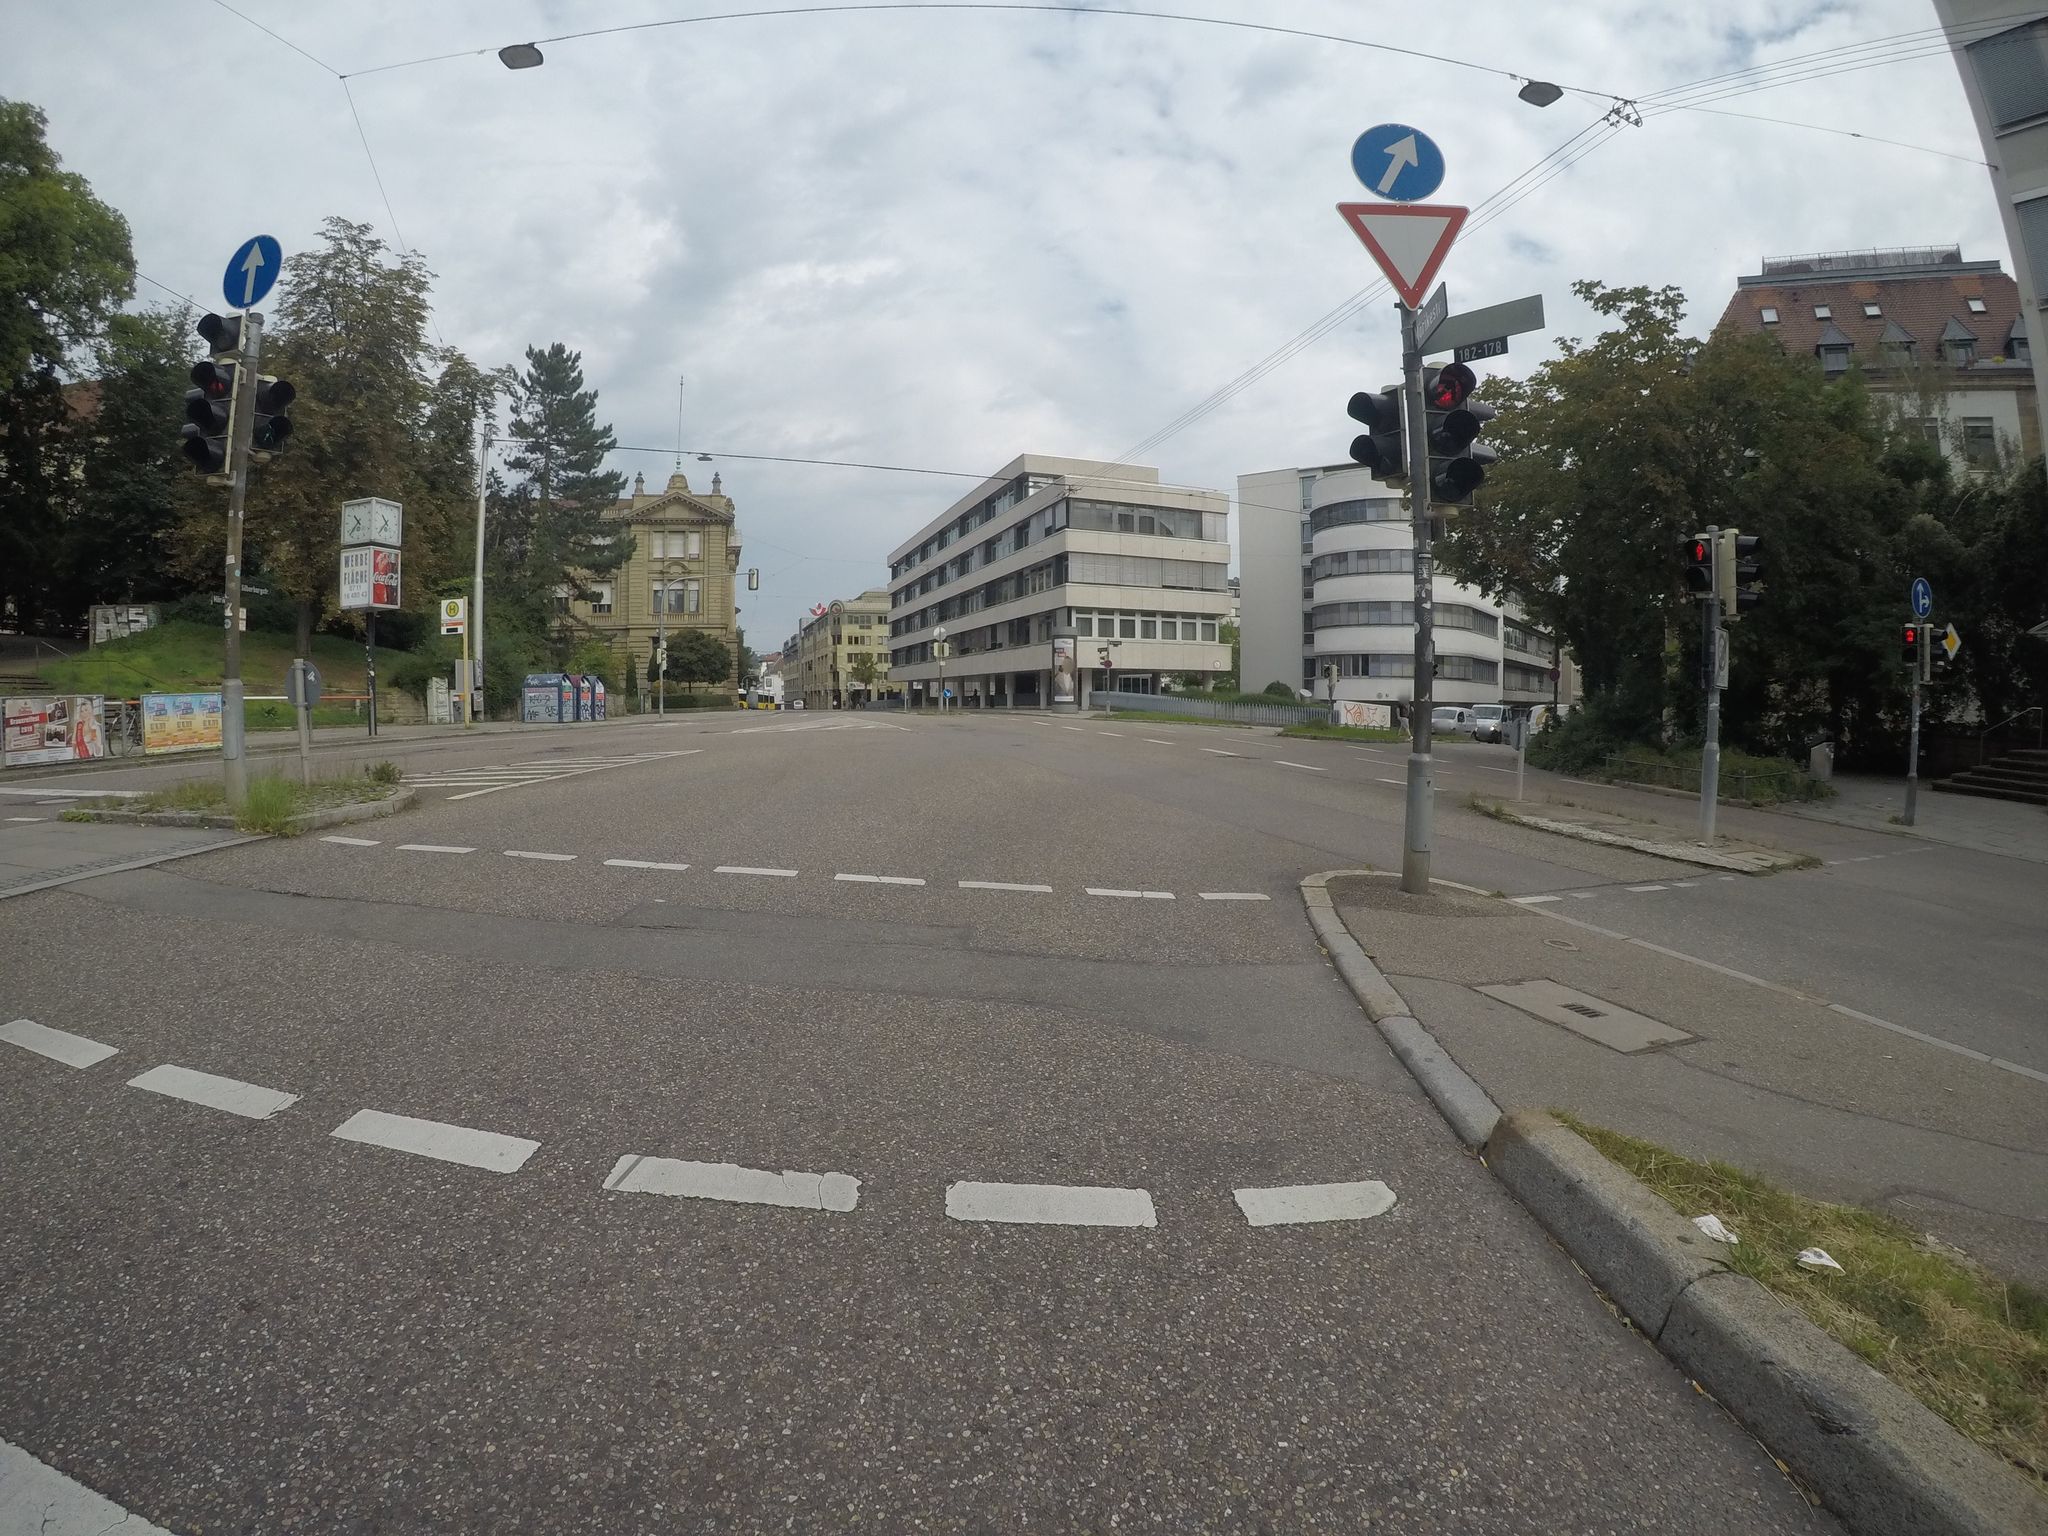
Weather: cloudy
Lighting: day
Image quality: good
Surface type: cycling surface
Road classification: path
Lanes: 3
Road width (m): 2.5
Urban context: urban centre
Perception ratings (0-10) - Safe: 2.93, Lively: 7.74, Beautiful: 4.45, Boring: 3.43, Depressing: 5.4, Wealthy: 6.54